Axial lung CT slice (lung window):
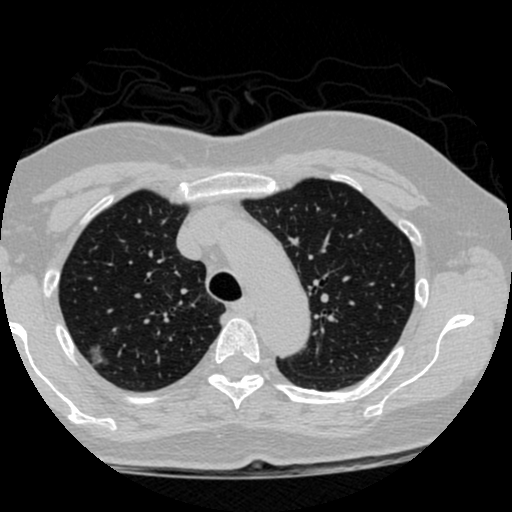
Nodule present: yes
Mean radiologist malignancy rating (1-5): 3.333